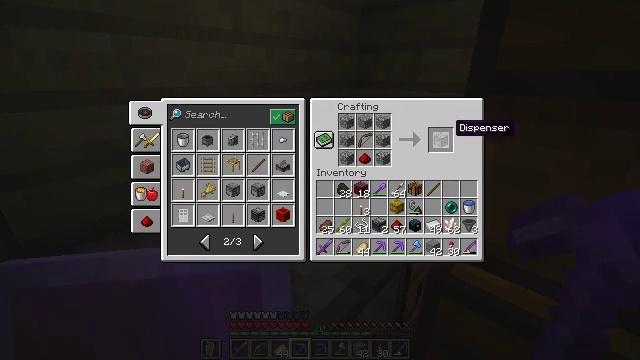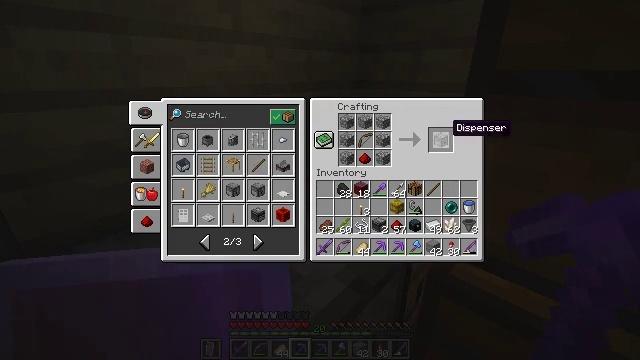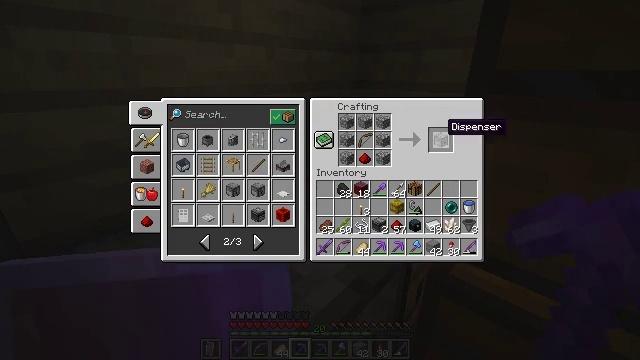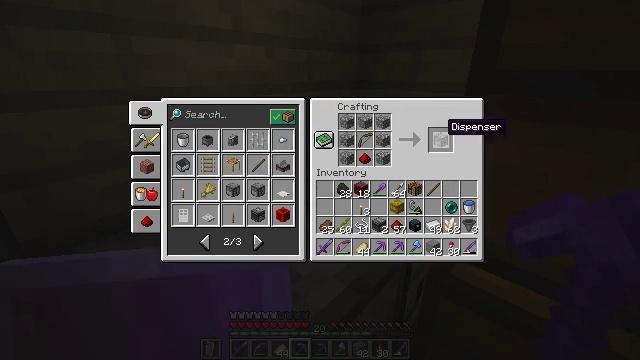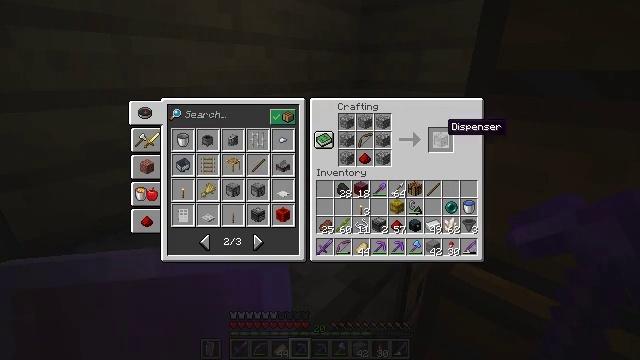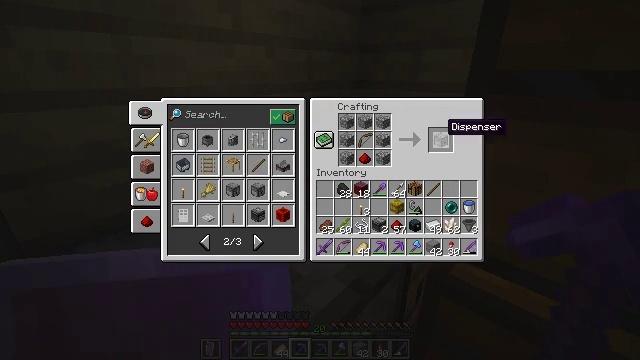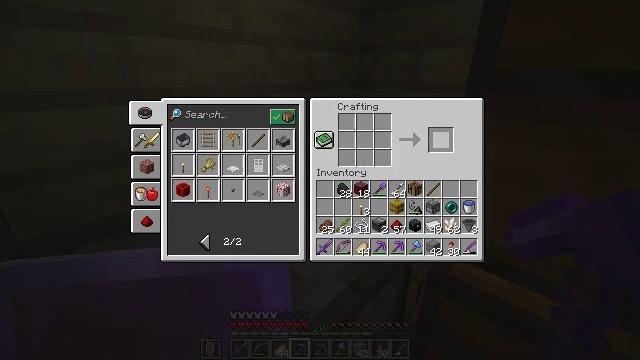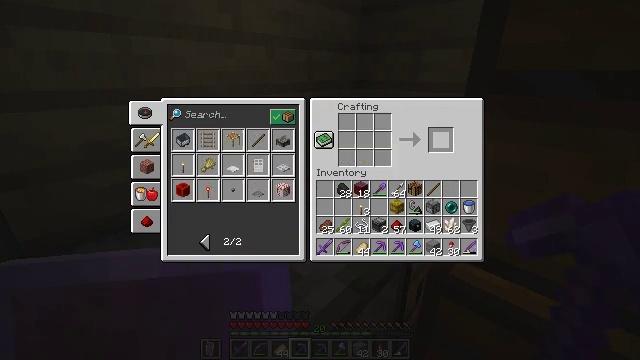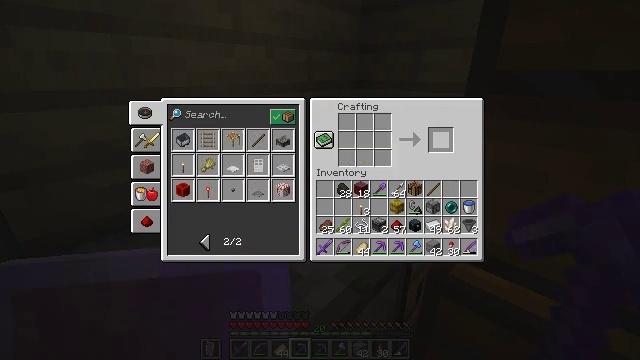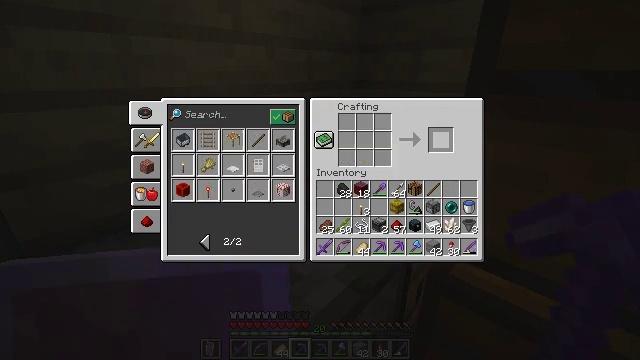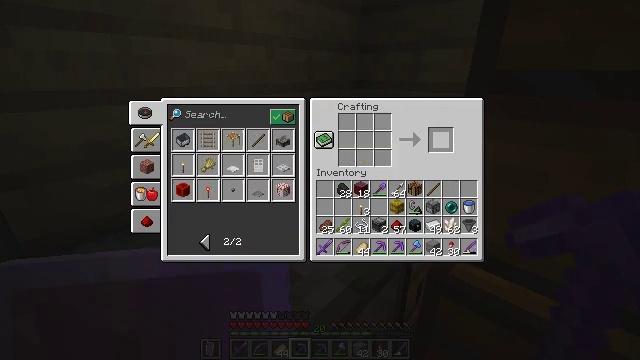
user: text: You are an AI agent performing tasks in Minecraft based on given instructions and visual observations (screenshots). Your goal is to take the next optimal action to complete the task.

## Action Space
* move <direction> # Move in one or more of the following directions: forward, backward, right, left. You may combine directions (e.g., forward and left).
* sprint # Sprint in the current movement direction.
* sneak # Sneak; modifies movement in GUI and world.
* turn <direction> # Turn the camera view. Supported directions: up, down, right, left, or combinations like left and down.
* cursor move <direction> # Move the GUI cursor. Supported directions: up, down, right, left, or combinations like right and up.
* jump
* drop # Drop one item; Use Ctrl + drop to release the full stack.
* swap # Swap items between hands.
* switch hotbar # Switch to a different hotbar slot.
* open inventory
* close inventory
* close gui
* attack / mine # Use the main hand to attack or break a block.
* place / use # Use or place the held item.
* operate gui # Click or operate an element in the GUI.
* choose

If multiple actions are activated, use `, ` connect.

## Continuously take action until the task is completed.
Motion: motion action
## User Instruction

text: Create a dispenser in the crafting table.
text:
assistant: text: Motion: sneak
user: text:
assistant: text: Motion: sneak
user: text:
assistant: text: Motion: sneak
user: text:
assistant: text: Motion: sneak
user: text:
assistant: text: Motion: sneak
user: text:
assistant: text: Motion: sneak, attack / mine
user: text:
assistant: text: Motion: sneak, attack / mine
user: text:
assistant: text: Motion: sneak, attack / mine
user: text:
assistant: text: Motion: sneak
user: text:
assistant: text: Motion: sneak
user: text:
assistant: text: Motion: sneak